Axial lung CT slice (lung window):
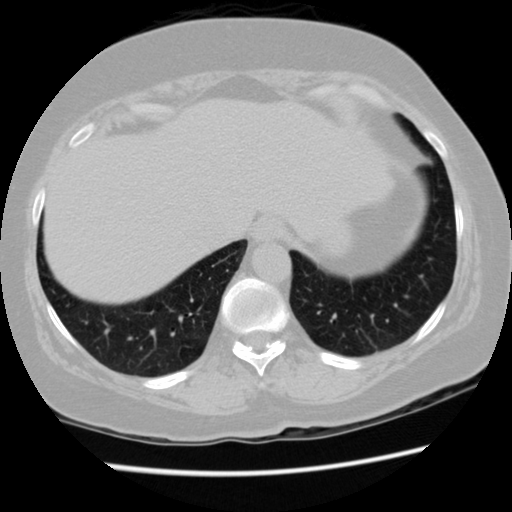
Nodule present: no